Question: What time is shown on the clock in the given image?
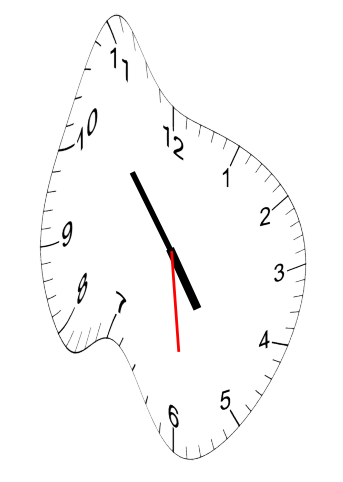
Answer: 04:53:29